Question: SLIDER CODE
<URL>
IMAGE MOCK:

I'd like to preface this by saying I'm not a dev, I'm a designer and know next to nothing about JavaScript. On top of that, it's been about ten years since I've done any web work. I've got a slider-based site I'm cobbling together and I'd like to add or modify some functionality to the slider. The slider is invoked at the end the HTML file with
'''
<script type="text/javascript">
$(function() {
$('#da-slider').cslider();
});
</script>
'''
I'd like to add text buttons, as seen in the picture, that will change the page of the slider. The slider generates buttons that are but do not contain text as I would like. Currently I have the text buttons as anchors with for example
'''
<a href="#" onClick="$('#da-slider').cslider({current:2});"><p>Live PA</p></a>
'''
but it creates a new slider at that page instead of changing the one that is already running. Is there a way to pass this value to the one that is already running? Is this a problem of scope? Am I just using the wrong syntax to pass to an existing instance? I tried looking for the code associated with the button spans but all I can find is the spot where they're created, but not how the clicks are handled. I think it's using jQuery which I'm not familiar with. Note the slider is jQuery-based, so that's loaded as well.
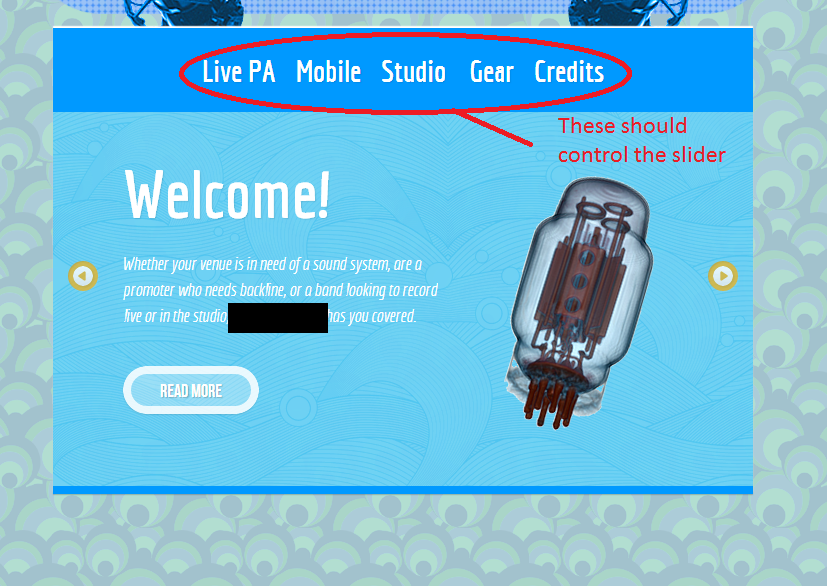
Answer: Your call is initializing a new cslider instance.
Looking at the source code they have a method page for changing the current page. Using the usual notation for jQuery you can change the page to the second page by doing:
'''
$('#da-slider').cslider('page', 2);
'''